Question: I'm pretty new to ggraph and strugling a bit to get the legend to properly display the colors of the nodes.
I have the following example data set:
'''
nodes <- data.frame( ID = c( 2, 3, 4, 5, 6, 7 ),
cl = c( "A", "B", "A", "A", "C", "B" ),
ty = c( 1, 1, 0, 0, 0, 1 ),
assets = c( 20000000, 10000, 500000, 10000, 150, 50 )
)
edges <- data.frame( from = c( 2, 5, 4, 6, 7, 4, 3 ),
to = c( 3, 4, 3, 5, 5, 3, 2 ),
we = c( 1, 1, 3, 2, 1, 1, 3 ),
pa = c( 0, 0, 1, 0, 1, 0, 0 ))
'''
Based on these data I tried to plot the graph:
'''
library( 'tidygraph' )
library( 'igraph' )
library( 'ggraph' )
graph <- graph_from_data_frame( edges, vertices = nodes, directed = TRUE ) %>% as_tbl_graph()
ggraph( graph, layout = 'fr' ) +
# Create edge layer
geom_edge_link0( aes( width = we, color = factor( pa )),
arrow = arrow( angle = 10, length = unit( 0.15, "inches" ),
ends = "last", type = "closed" )) +
scale_edge_width( range = c( 0.2, 2.2 )) +
scale_edge_color_grey( start = 0.4, end = 0.8 ) +
# Create node layer
geom_node_point( aes( shape = factor( ty ), fill = cl, size = log( assets ))) +
# Title and legend
labs( edge_width = "Power", edge_color = "Ownertype" ) +
ggtitle( "Title" ) +
theme( legend.key = element_rect( fill = "white", colour = "black" ),
legend.title = element_text(face = "bold" )) +
scale_size_continuous( name = "Assets", range = c( 3, 6 ), breaks = c( 5, 10, 15 )) +
scale_shape_manual( name = "Same branch", values = c( 21, 23 ), labels = c( "no", "yes" )) +
scale_fill_brewer( name = "Sector", palette = "Dark2" )
'''

I have two issues with the legend under heading 'Sector':
1. The color keys are not displayed, they are all black. This happens everytime I let both the color and the shape of the nodes vary.
2. The color keys are too small, so that it is really hard to distinguish the colors (once they are there).
Unfortunately all my attempts to solve these two problems have been unsuccessful.
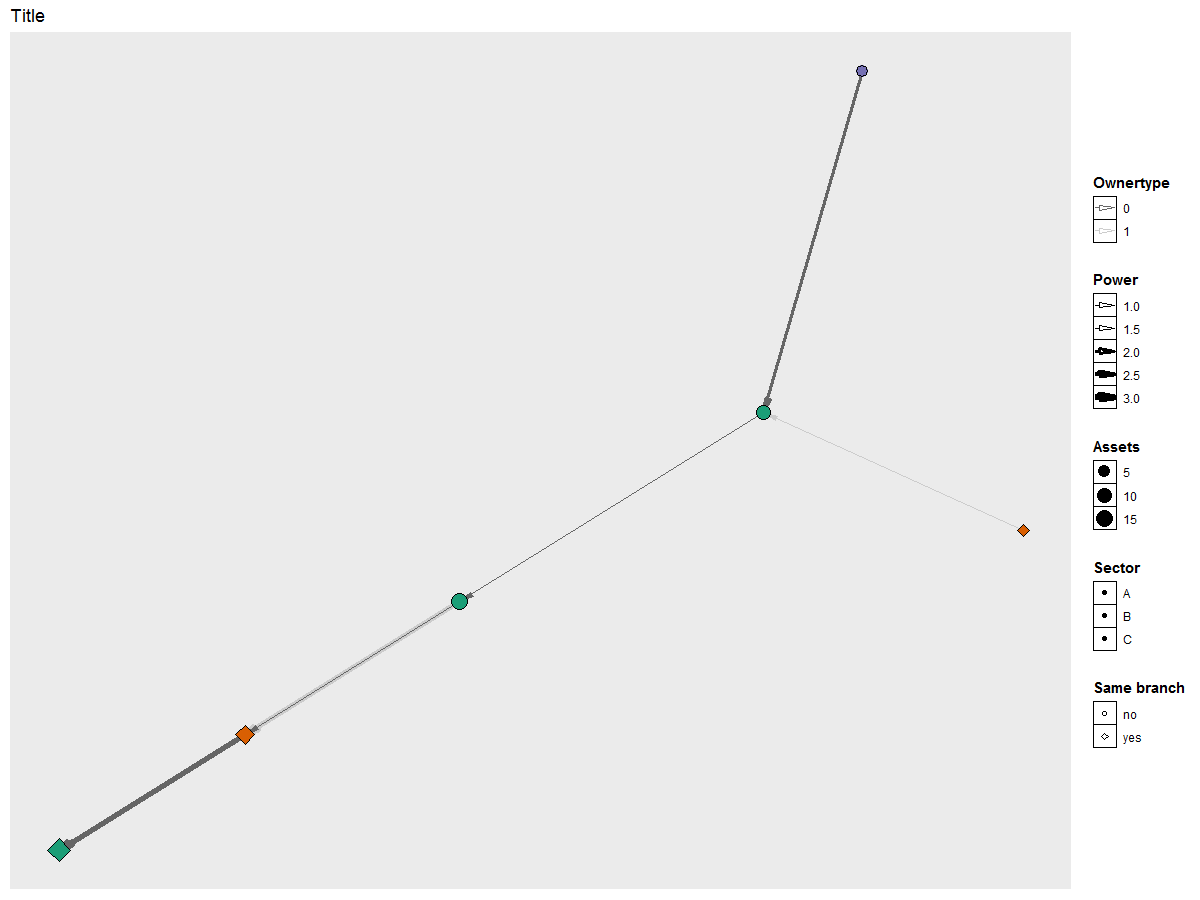
Answer: By default, the legend guide for points doesn't use a shape that supports a fill color. You need to set such a shape for the guide:
'''
+ guides(fill = guide_legend(override.aes = list(size = 5, shape = 21)))
'''
<URL>